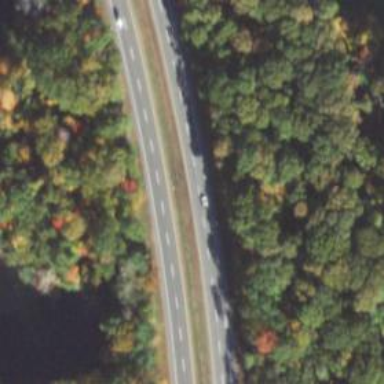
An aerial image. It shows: Expressway with asphalt surface classified as trunk highway.